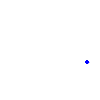
Particle: pion